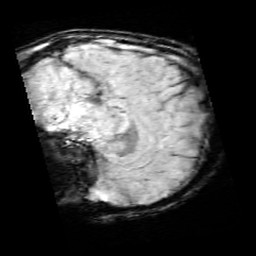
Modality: SWI
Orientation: sagittal
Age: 12
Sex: male
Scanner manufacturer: siemens
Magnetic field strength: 3 T
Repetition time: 0.027 s
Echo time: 0.02 s